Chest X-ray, AP view. Patient: 19 years old, sex M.
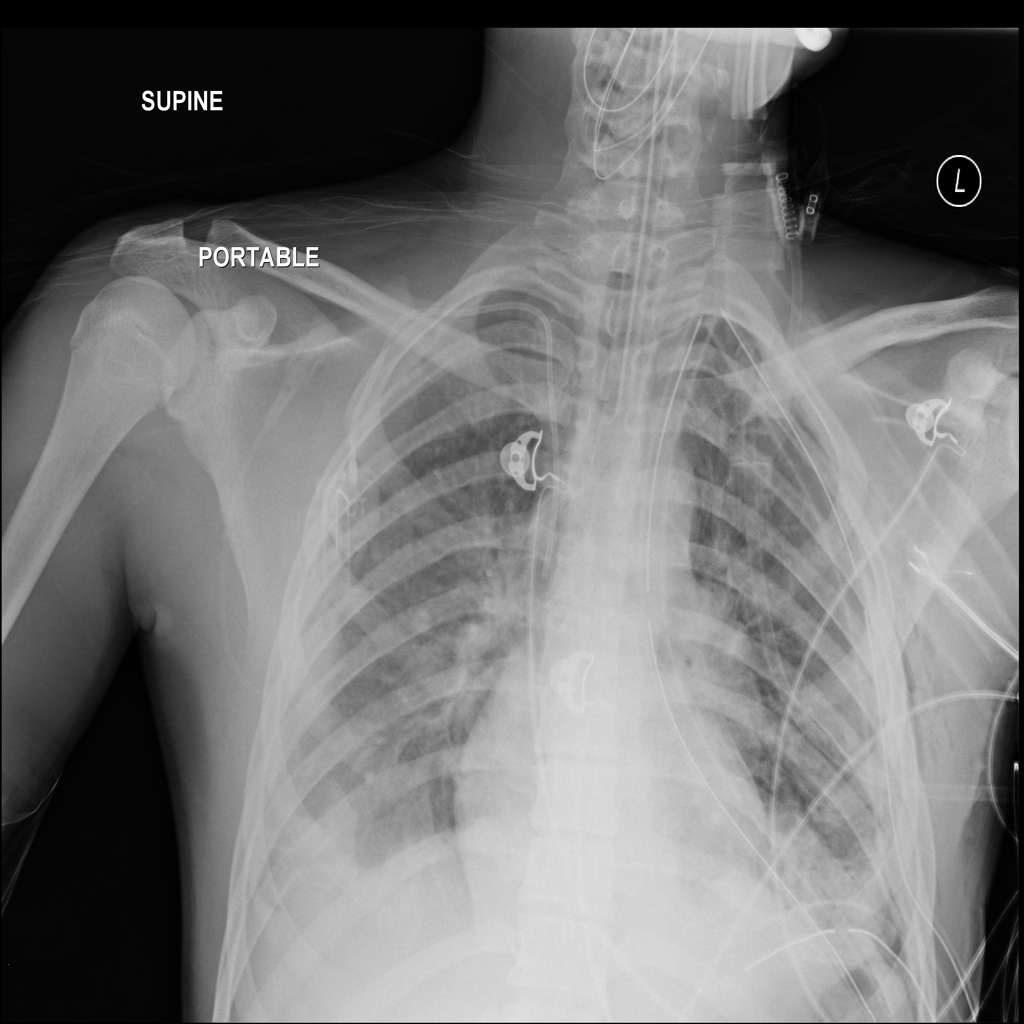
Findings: No Finding